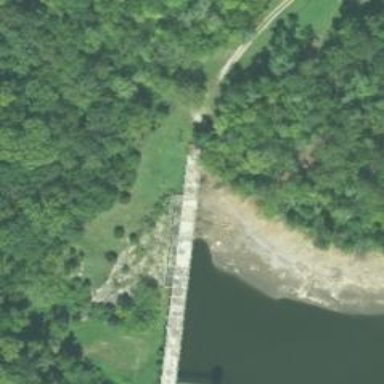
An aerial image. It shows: Dam across waterway.